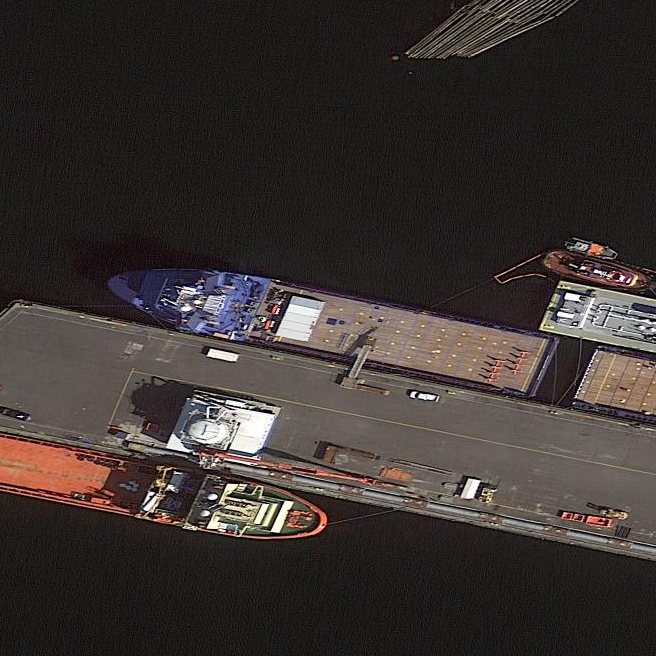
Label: civil